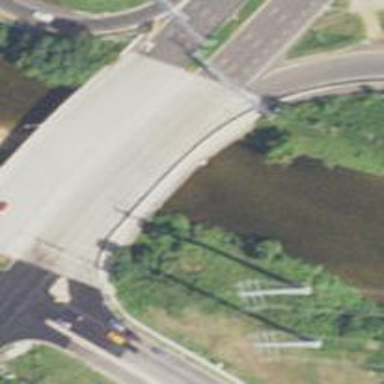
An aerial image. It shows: Bridge for cycleway.